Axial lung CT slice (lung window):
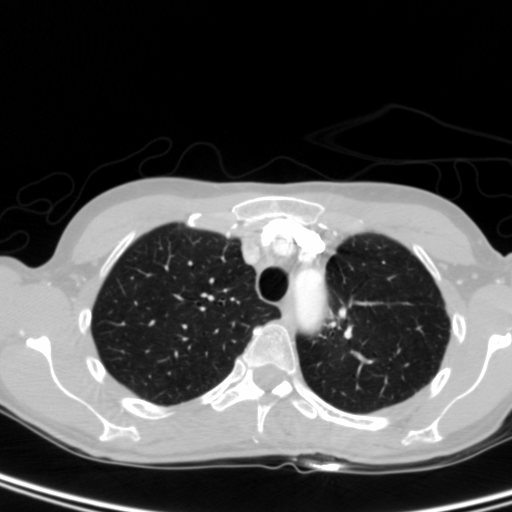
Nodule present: no